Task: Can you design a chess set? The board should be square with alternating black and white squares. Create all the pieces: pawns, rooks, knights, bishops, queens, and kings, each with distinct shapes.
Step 4198:
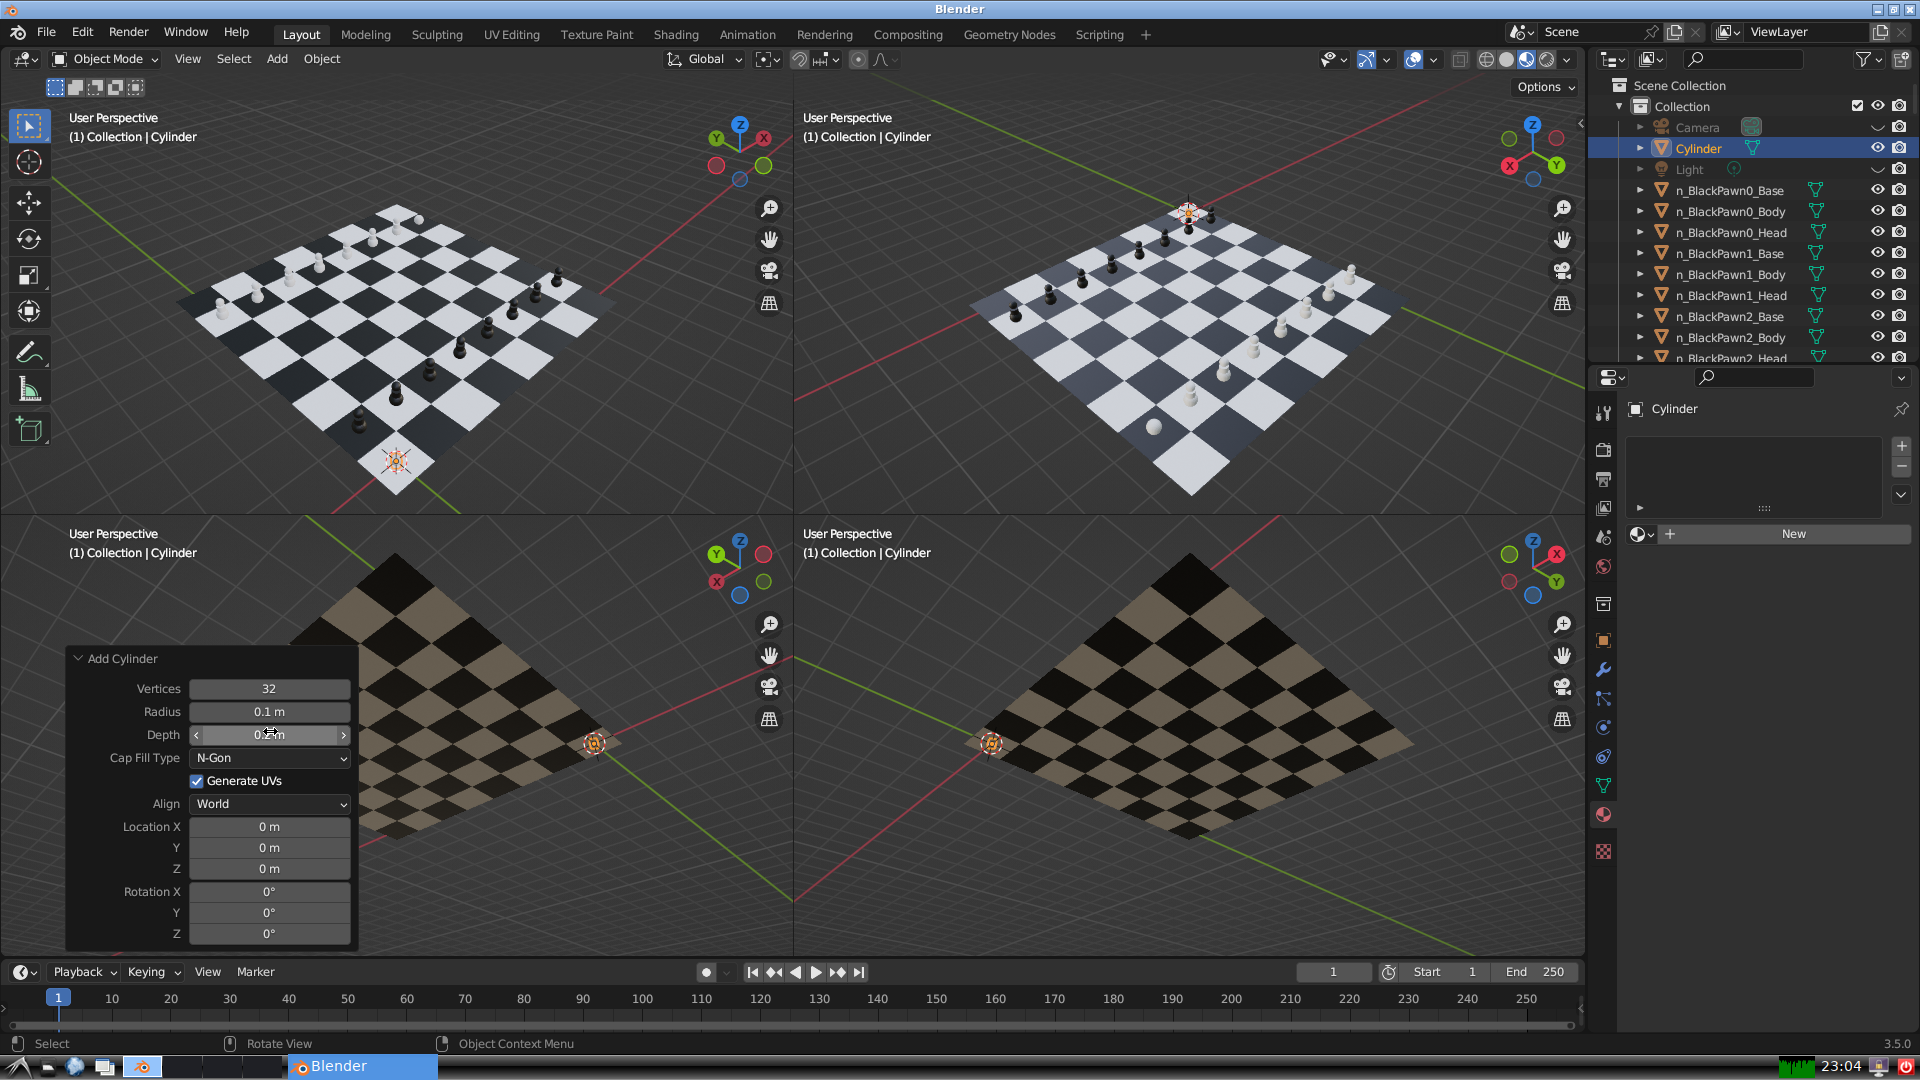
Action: {"mouse_move": [270, 824]}